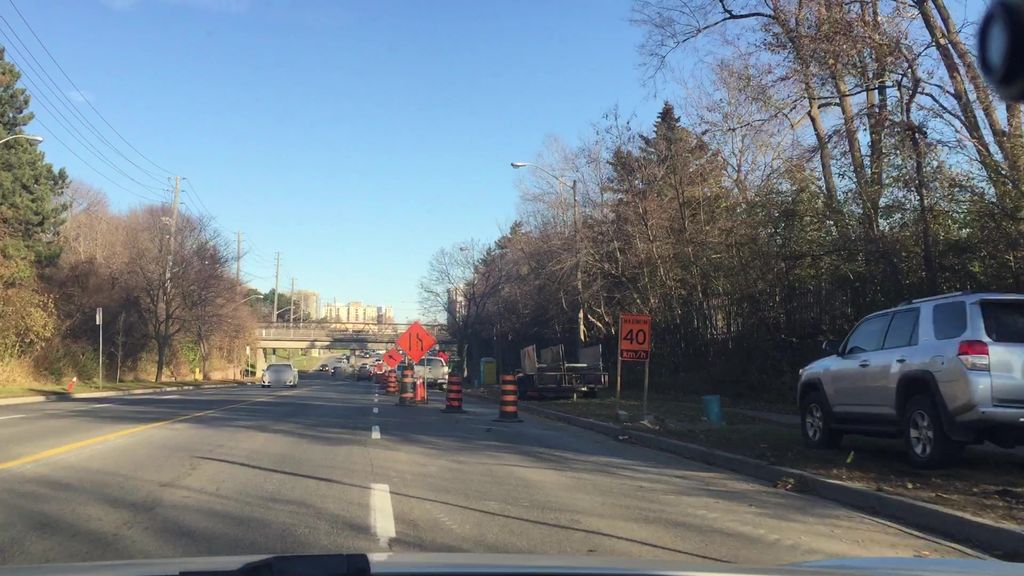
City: toronto